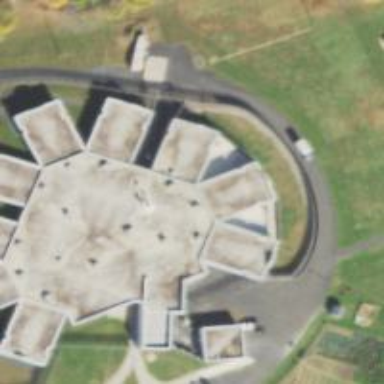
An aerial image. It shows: Prison building.